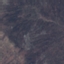
Land use / land cover: HerbaceousVegetation